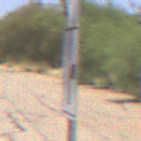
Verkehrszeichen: VerlaufVorfahrtsstrasse8
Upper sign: Vorfahrtsstrasse
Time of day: Midday
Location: Outdoor (RoadRail)
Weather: Clear
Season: NotSpecified
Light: Natural